Question: Sometimes while browsing websites using Chrome, you can see a yellow prompt showup. How can I trigger that prompt for my own websites?
For example try going to the <URL> and you will be prompted "The Independent now has a Google Chrome Extension. Get the latest news on the topics you like, direct to your browser."
I have previously seen this prompt on Google.com as well, however I assumed that that was something internal for google only websites. This is the first time I have seen the prompt for Non-Google owned websites.

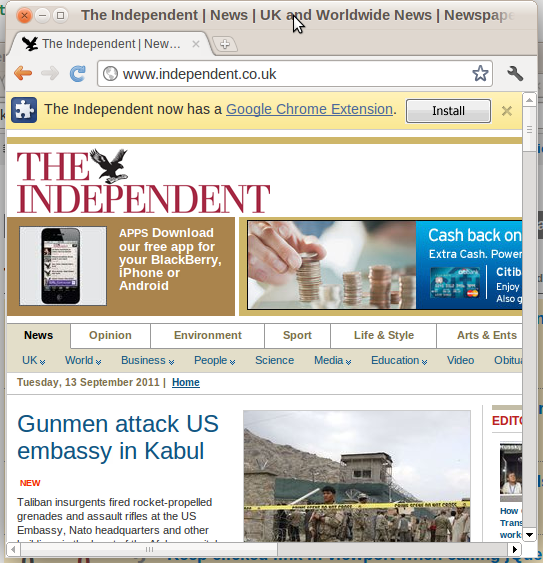
Answer: It's a custom look-a-like they've made. Take a look at their javascript file here: <URL>
It does most of the work. You might be able to get some ideas from there :)